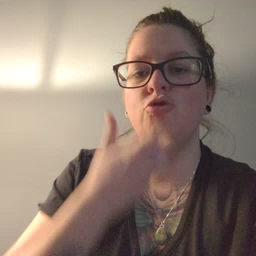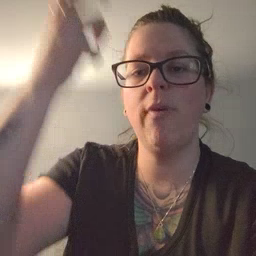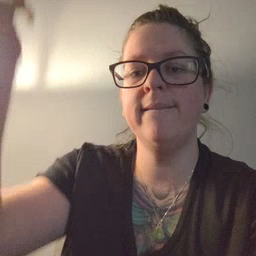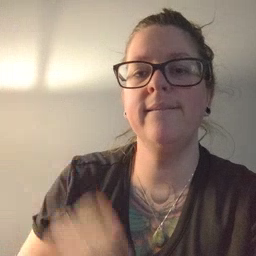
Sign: giraffe